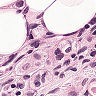
Metastatic tissue present: yes